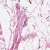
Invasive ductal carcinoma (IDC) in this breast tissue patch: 0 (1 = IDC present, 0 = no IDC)